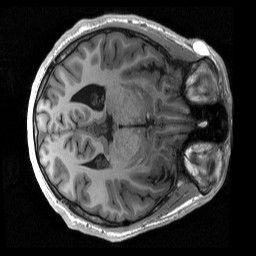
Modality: T1w
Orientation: axial
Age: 19
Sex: male
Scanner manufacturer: siemens
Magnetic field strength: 3 T
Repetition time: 2.53 s
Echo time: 0.00219 s